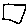
Label: square